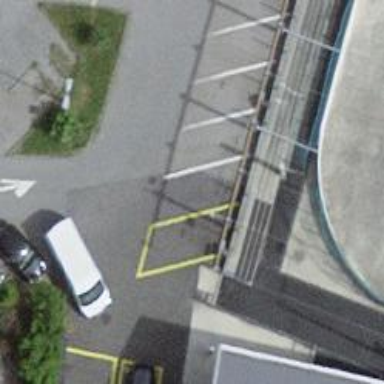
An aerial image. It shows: Parking aisle designated as service road.